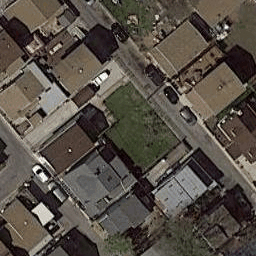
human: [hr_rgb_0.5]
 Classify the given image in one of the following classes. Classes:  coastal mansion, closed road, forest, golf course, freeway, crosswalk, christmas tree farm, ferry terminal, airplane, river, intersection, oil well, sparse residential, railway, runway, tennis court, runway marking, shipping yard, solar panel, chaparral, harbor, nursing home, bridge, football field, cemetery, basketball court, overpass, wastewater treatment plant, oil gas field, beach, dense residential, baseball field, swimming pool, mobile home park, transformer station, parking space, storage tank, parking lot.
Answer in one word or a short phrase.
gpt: dense residential